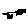
Label: cat